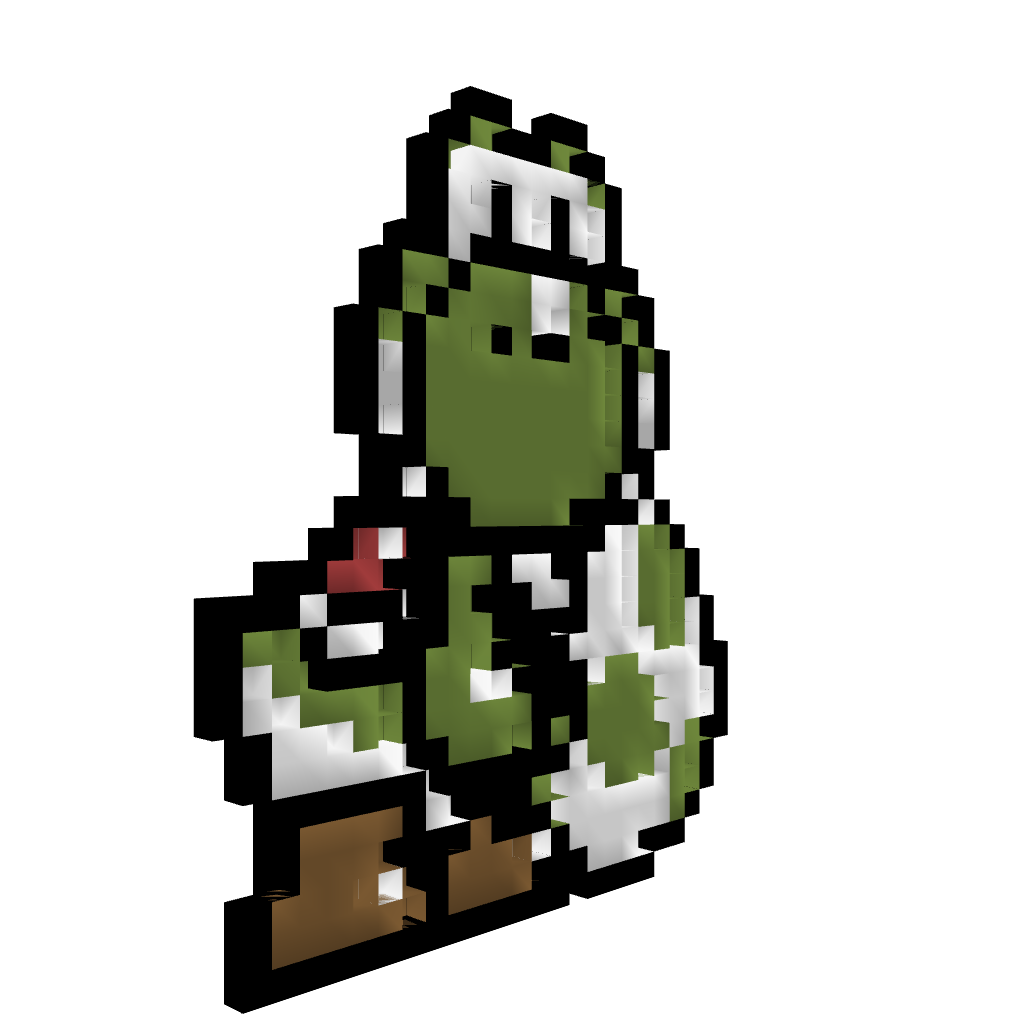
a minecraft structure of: Yoshi 8-Bit Style [Looking at You with Egg] high quality